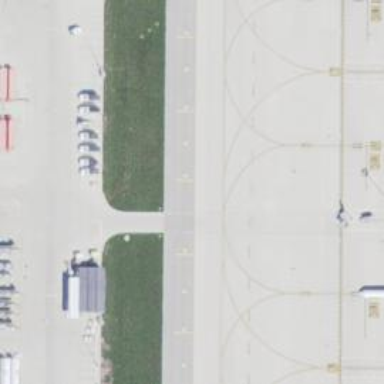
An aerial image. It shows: Image of taxiway at airport.